Field crop: maize
Growth stage: 2
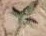
Species: atriplex